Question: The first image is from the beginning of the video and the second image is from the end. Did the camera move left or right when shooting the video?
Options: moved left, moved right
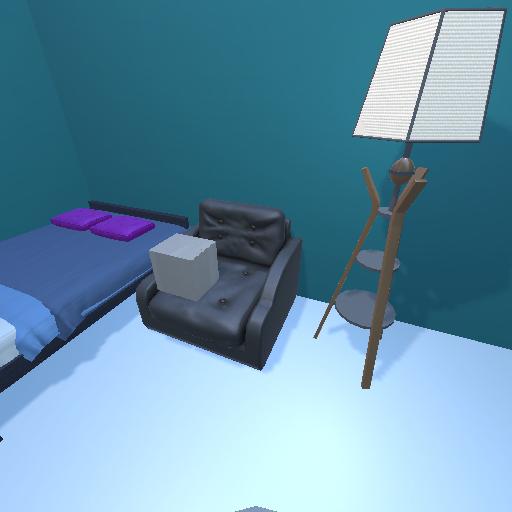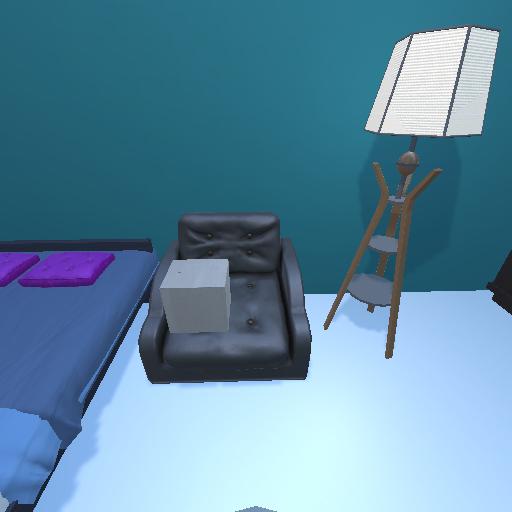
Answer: moved left